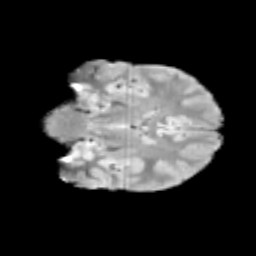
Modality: T2w
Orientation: coronal
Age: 11
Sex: male
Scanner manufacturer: siemens
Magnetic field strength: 3 T
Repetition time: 3.8 s
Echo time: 0.07 s